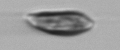
Label: Prorocentrum_triestinum